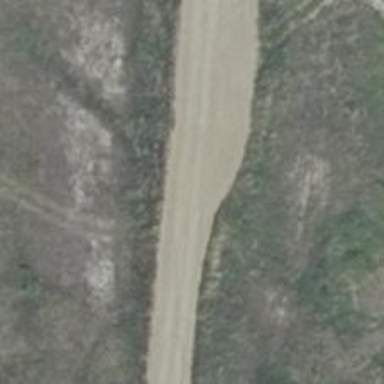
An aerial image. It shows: Dirt track road with grade 4 track type.